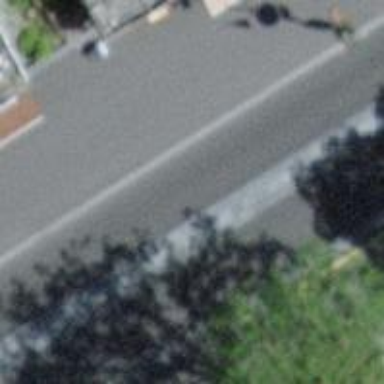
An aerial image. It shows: Public transport stop position.